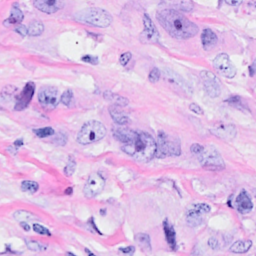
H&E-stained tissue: Breast